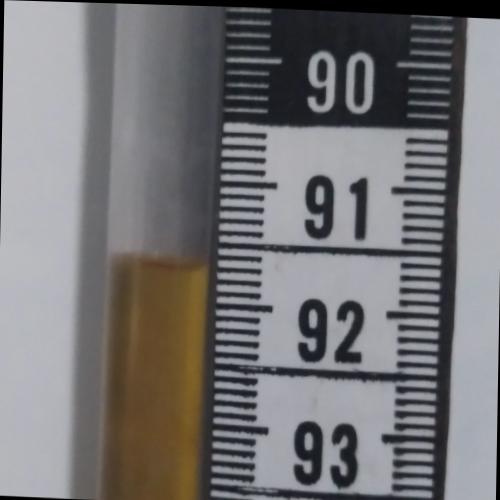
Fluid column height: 91.7 cm